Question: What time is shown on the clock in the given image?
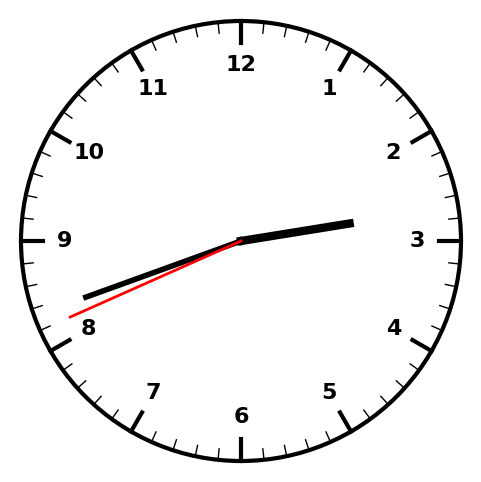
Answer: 02:41:41